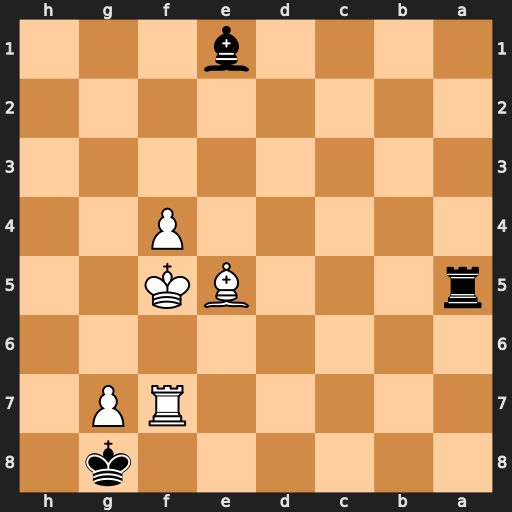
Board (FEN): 6k1/5RP1/8/r3BK2/5P2/8/8/4b3
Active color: b
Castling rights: -
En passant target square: -
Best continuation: Kxf7 g8=Q+ Kxg8